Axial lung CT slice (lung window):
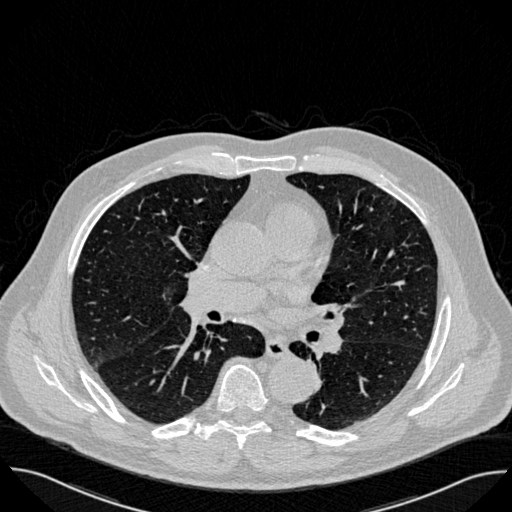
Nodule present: no